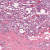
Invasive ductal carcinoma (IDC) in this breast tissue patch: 1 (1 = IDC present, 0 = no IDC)